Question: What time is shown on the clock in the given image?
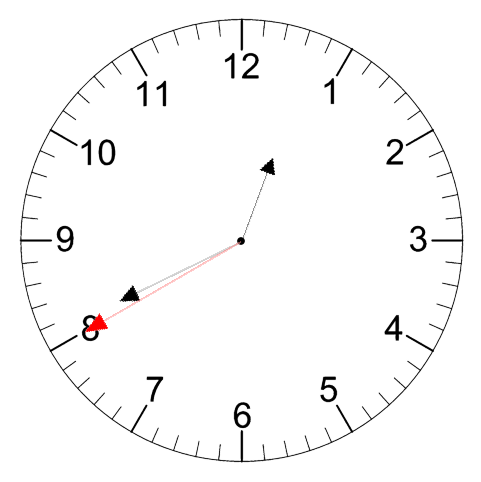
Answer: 12:40:40